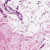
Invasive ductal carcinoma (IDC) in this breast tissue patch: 0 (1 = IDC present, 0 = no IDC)